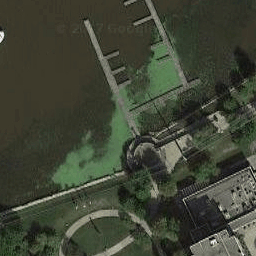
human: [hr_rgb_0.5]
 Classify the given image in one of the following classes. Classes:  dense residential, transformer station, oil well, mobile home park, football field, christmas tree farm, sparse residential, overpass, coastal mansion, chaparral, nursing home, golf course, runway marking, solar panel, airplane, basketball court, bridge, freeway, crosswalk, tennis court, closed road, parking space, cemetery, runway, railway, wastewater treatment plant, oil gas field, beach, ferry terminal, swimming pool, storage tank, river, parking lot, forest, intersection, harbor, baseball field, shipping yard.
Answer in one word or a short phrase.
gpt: ferry terminal